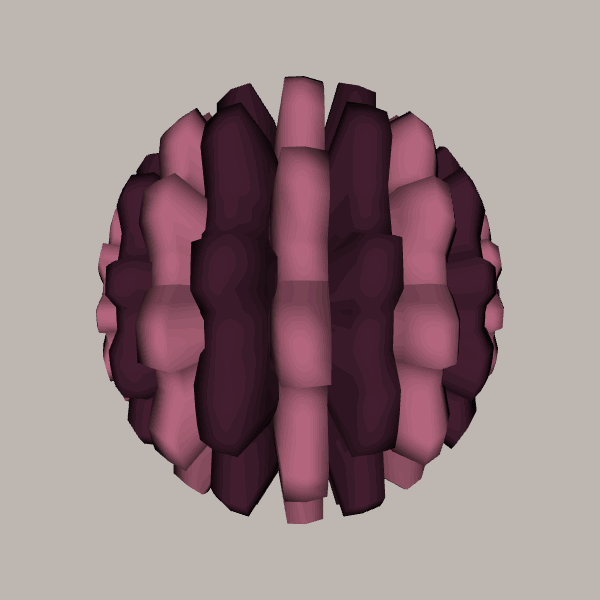
Background: light